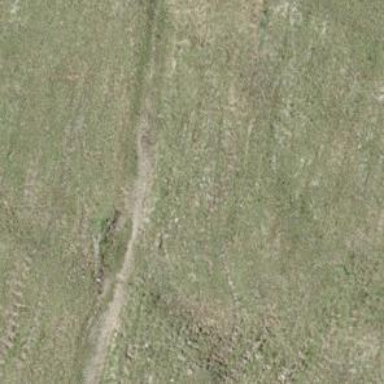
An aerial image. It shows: Path with grade2 track type.